Question: I have tried everything that i can think of with this SQLite statement. i have the following code that I am trying to run.
'''
public ArrayList getData(int i)
{
data = new ArrayList();
try
{
Statement stat2;
stat2 = conn.createStatement();
System.out.println(i);
PreparedStatement prep9 = conn.prepareStatement("SELECT * FROM tbl_INPUT_OBJECTS WHERE cardID = ?;");
prep9.setInt(1, i);
ResultSet rs2 = prep9.executeQuery();
while (rs2.next())
{
System.out.println(3);
IOdevice.get("IOdevice" + (rs2.getInt("id") - (16 * (i - 1)))).setId(rs2.getInt("id") - (16 * (i - 1)));
IOdevice.get("IOdevice" + (rs2.getInt("id") - (16 * (i - 1)))).setDescription(rs2.getString("description"));
System.out.println(4);
System.out.println(rs2.getString("description"));
System.out.println(rs2.getInt("id") - (16 * (i - 1)));
System.out.println(IOdevice.get("IOdevice" + (rs2.getInt("id") - (16 * (i - 1)))));
System.out.println(rs2.getBoolean("state"));
System.out.println(rs2.getString("type"));
System.out.println("IOdevice" + (rs2.getInt("id") - (16 * (i - 1))));
IOdevice.get("IOdevice" + (rs2.getInt("id") - (16 * (i - 1)))).setState(rs2.getBoolean("state"));
IOdevice.get("IOdevice" + (rs2.getInt("id") - (16 * (i - 1)))).setType(rs2.getString("type"));
}
rs2.close();
stat2.close();
System.out.println(5);
......etc.
'''
my database that i am looking at is this:

my output from this part of the program is:
'''
1
5
'''
it should be:
'''
1
3
4
5
'''
can anybody give me advice as to what I'm doing wrong?
NOTE: the following code does work so it is not the database itself...(At least I don't think it is.)
'''
Statement stat;
stat = conn.createStatement();
ResultSet rs = stat
.executeQuery("SELECT * from tbl_TEST WHERE cardID = " + i
+ ";");
while (rs.next())
{
data.add(rs.getInt("id"));
data.add(rs.getString("lblDescriptionProp"));
data.add(rs.getString("lblAddressProp"));
data.add(IOdevice);
for (int j = 1; j <= 32; j++)
{
IOdevice.get("IOdevice" + j).getDescription();
IOdevice.get("IOdevice" + j).getState();
IOdevice.get("IOdevice" + j).getType();
}
}
rs.close();
stat.close();
'''
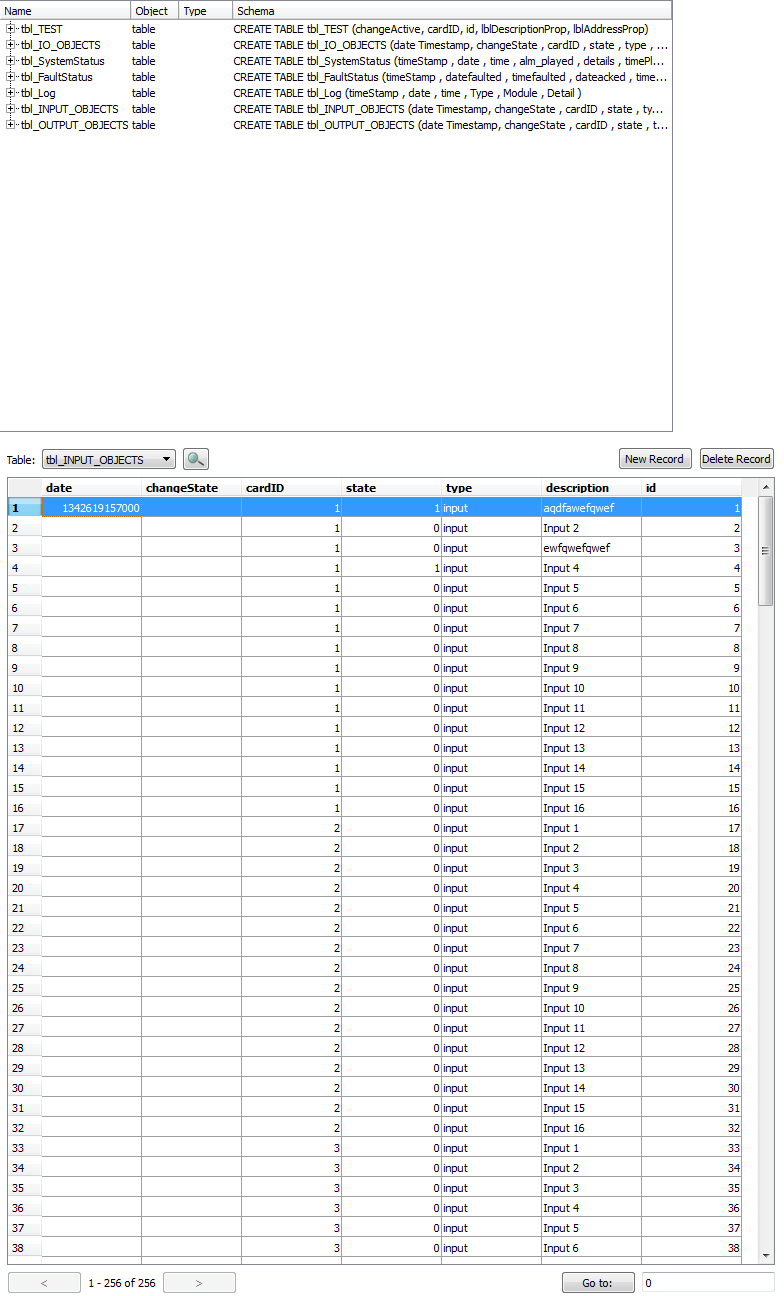
Answer: So it works? I had the same problem not too long ago and it turned out the datatype was declared as 'CHAR' in the table (as opposed to 'NUMERIC' etc).
This can cause some complication, and it may not be obvious at first. For example a column declared as CHAR could have leading or trailing spaces (ex: ' 1' or '1 ') and this can spell trouble during data type conversion.